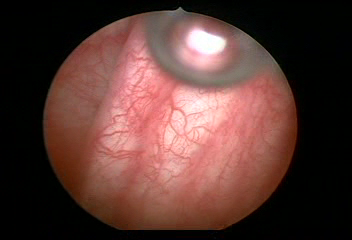
Modality: WLC
Class: Normal mucosa
Bladder cancer association: No